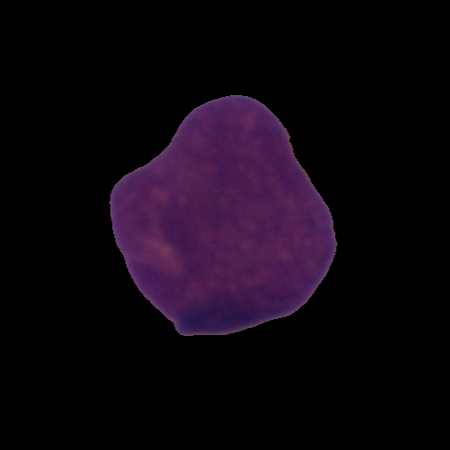
Label: cancer